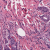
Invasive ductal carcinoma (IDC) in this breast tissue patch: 1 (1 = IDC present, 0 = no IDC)